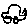
Label: car